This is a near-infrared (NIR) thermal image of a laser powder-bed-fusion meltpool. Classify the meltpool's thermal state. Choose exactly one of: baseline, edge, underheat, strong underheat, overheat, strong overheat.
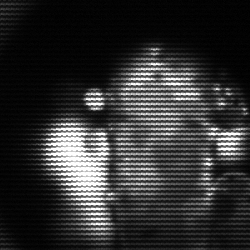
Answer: strong underheat